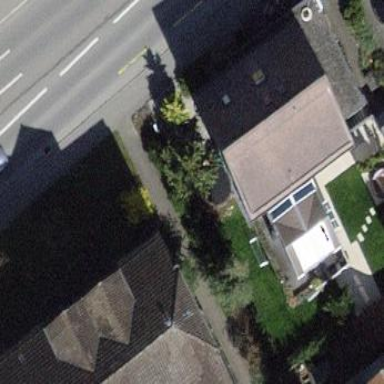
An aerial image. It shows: Building with tile roof.